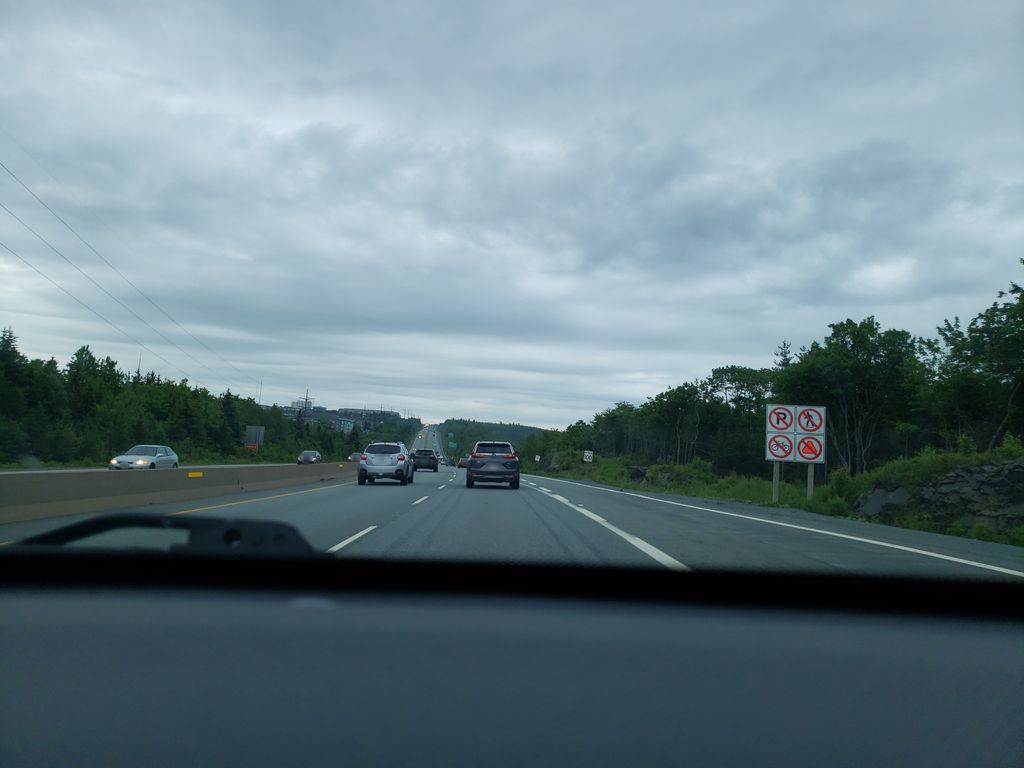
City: halifax